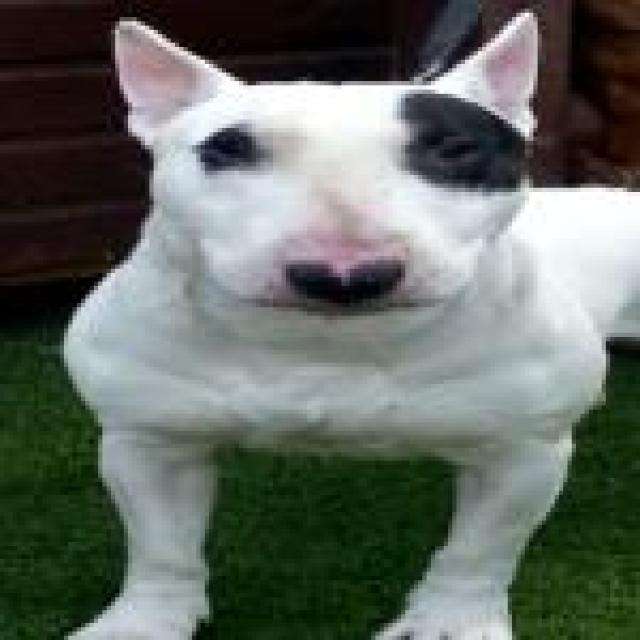
Healthy canine skin — no visible lesions, inflammation, or abnormalities. The skin and coat appear normal.